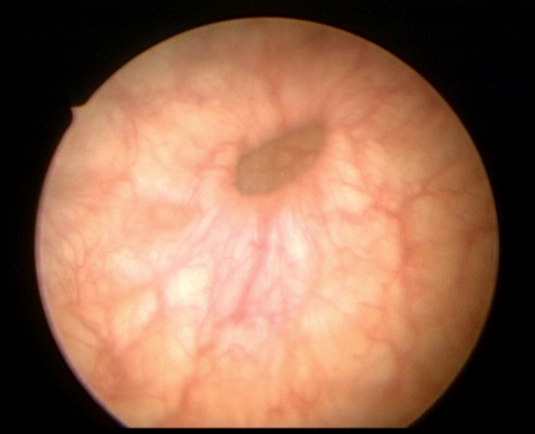
Modality: WLC
Class: Anatomical landmarks
Subclass: Diverticulum
Lesion: L0
Bladder cancer association: No